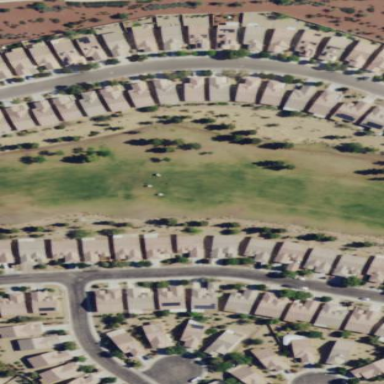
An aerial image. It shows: Area of rough grass used for golf.